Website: macys
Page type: delivery-shipping
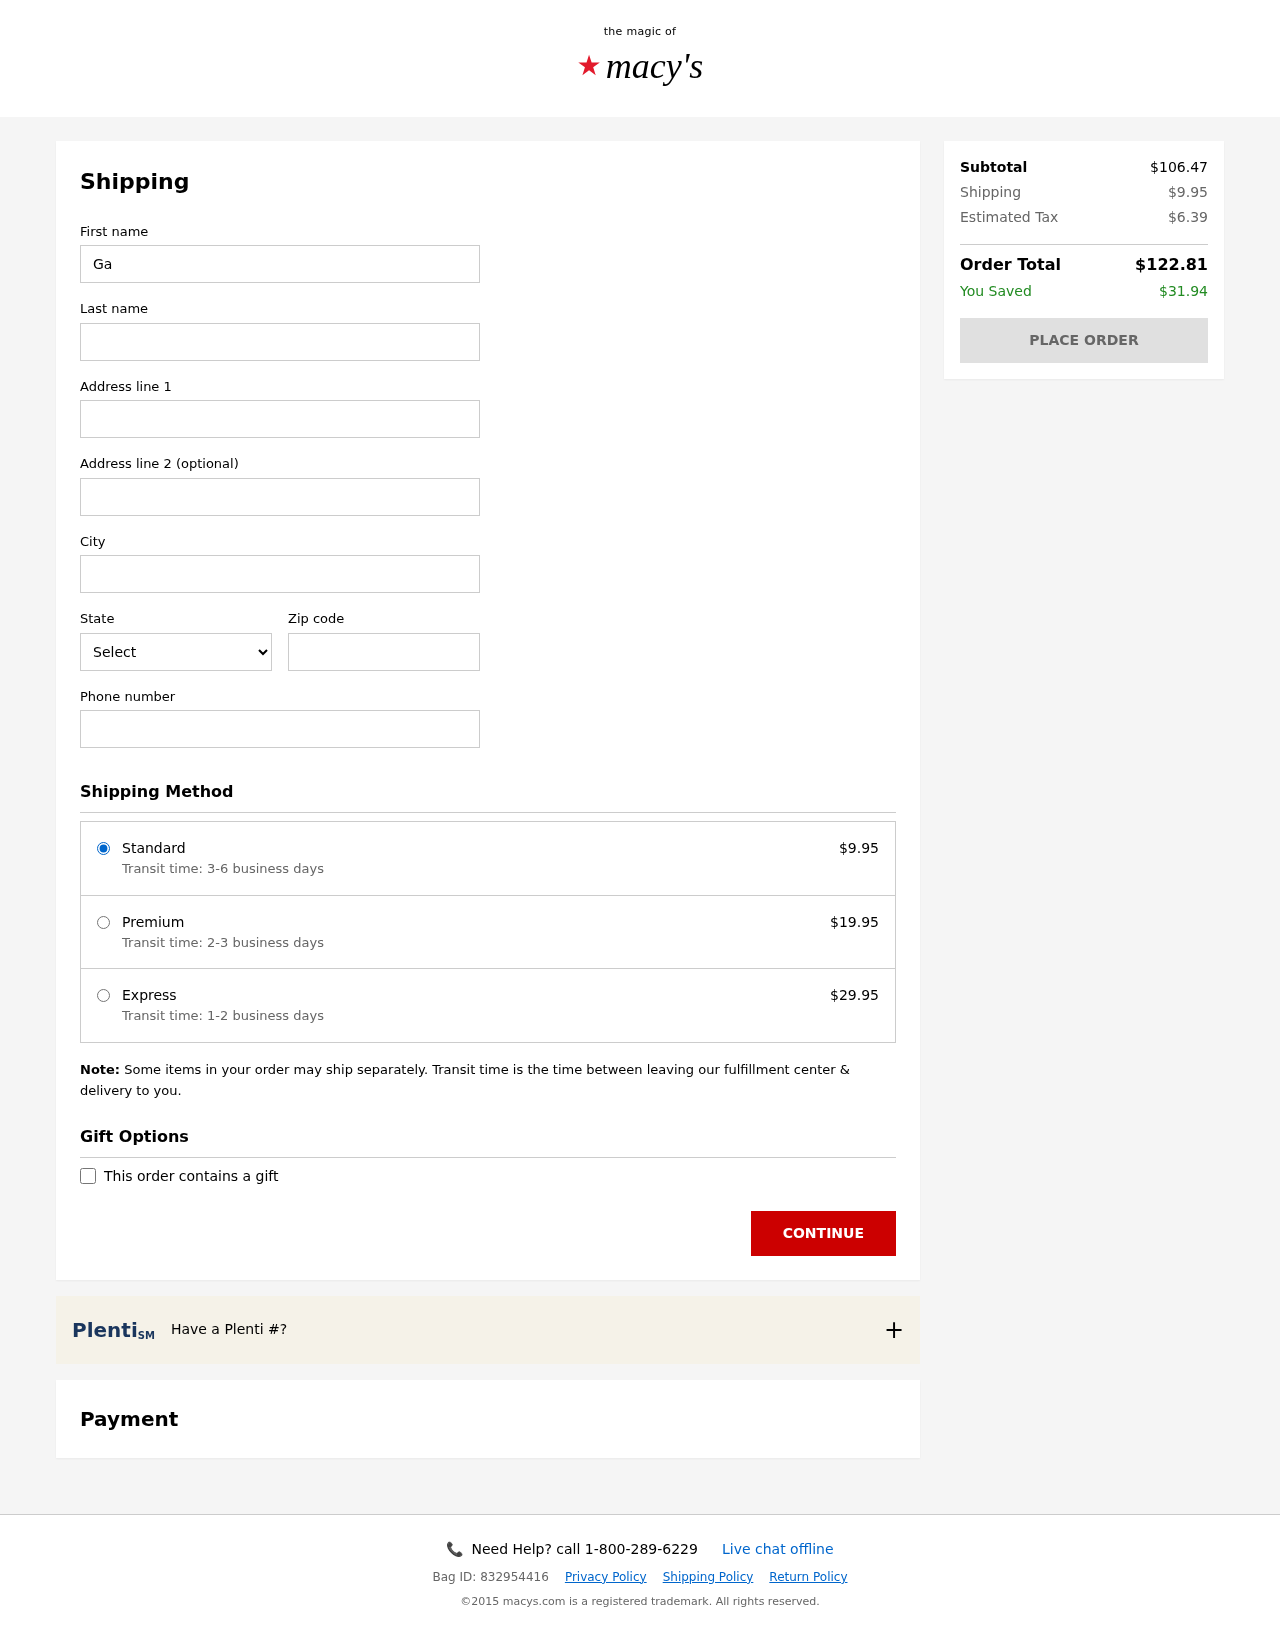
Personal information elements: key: PII_CITY
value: North Christineburgh
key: PII_FIRSTNAME
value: Gary
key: PII_LASTNAME
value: Cooper
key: PII_PHONE
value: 3274118930
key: PII_POSTCODE
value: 17948
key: PII_STATE_ABBR
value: NJ
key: PII_STREET
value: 3857 Dylan Cove Suite 682
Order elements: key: ORDER_SHIPPING_COST
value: $9.95
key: ORDER_SHIPPING_PREMIUM
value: $19.95
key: ORDER_SHIPPING_EXPRESS
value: $29.95
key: ORDER_SUBTOTAL
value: $106.47
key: ORDER_TAX
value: $6.39
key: ORDER_TOTAL
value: $122.81
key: ORDER_SAVINGS
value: $31.94